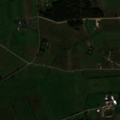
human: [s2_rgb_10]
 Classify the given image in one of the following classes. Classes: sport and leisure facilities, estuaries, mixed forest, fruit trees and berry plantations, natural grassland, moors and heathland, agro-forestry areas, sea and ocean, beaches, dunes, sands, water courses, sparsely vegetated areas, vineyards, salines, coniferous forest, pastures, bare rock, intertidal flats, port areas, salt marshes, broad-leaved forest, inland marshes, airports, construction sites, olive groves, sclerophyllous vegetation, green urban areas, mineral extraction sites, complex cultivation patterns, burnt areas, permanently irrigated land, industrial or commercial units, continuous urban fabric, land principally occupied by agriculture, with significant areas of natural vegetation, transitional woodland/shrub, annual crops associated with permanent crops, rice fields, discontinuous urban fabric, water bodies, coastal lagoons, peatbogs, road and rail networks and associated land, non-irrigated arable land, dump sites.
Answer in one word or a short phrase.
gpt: pastures, complex cultivation patterns